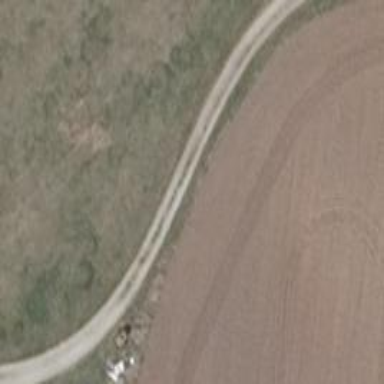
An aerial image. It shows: Driveway with gravel surface.